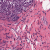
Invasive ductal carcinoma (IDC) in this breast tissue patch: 0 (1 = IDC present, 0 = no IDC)